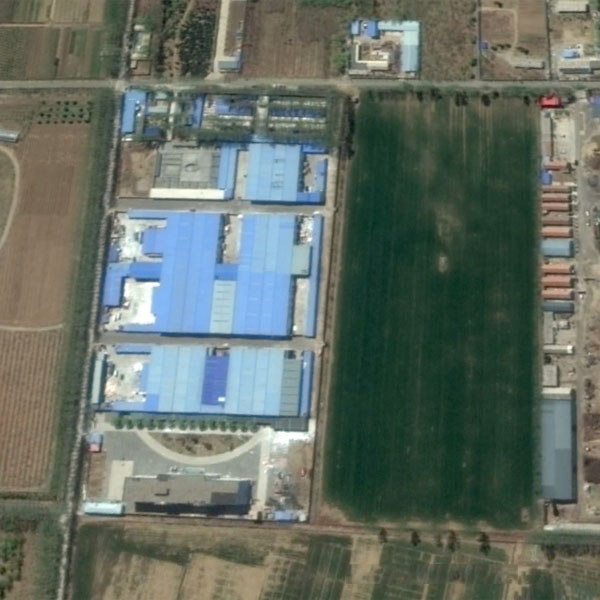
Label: Industrial